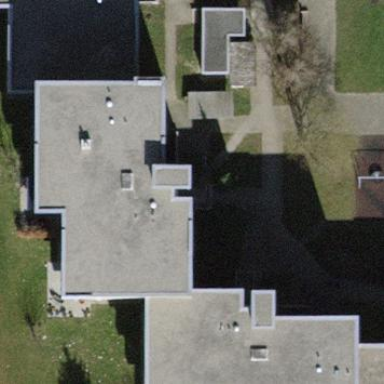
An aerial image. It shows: Flat-roofed building.